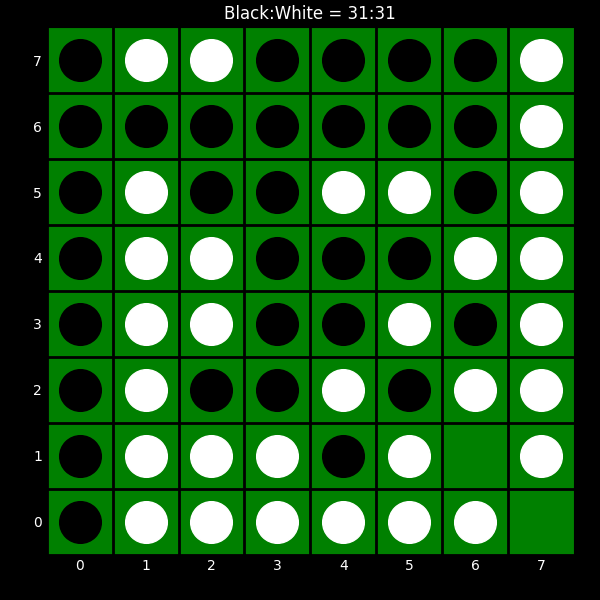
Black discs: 31
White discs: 31